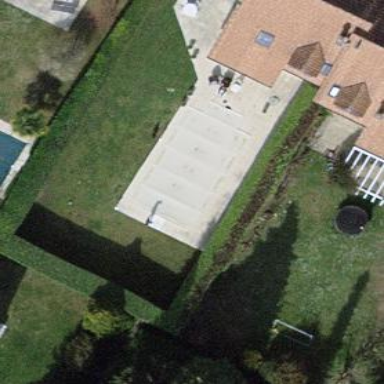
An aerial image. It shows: Outdoor swimming pool in leisure land area.